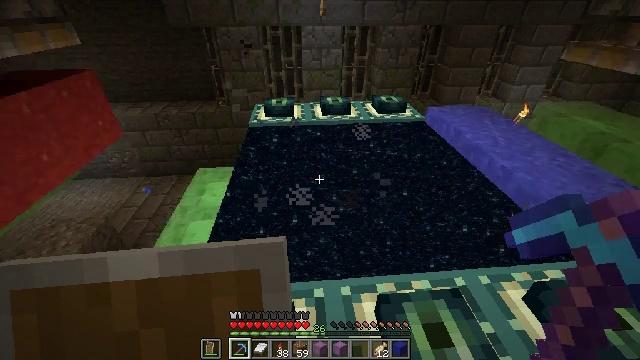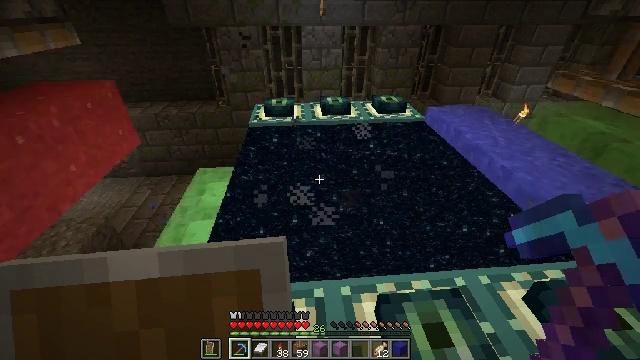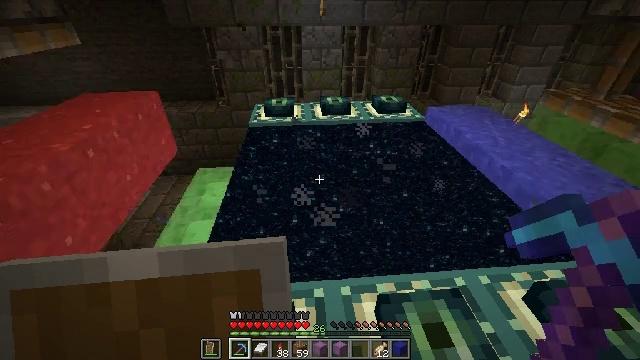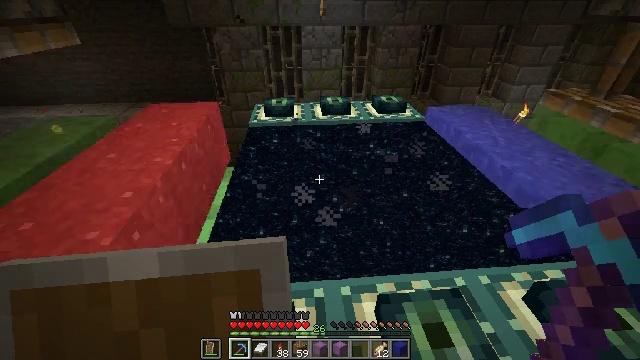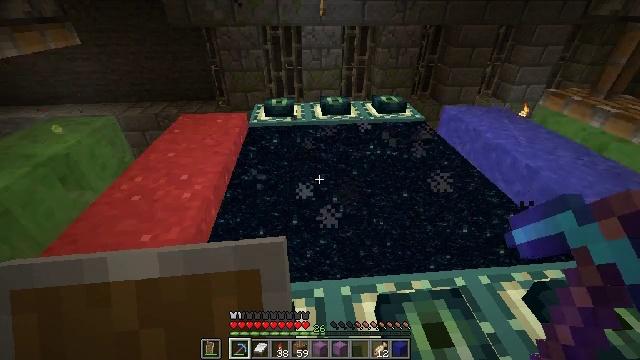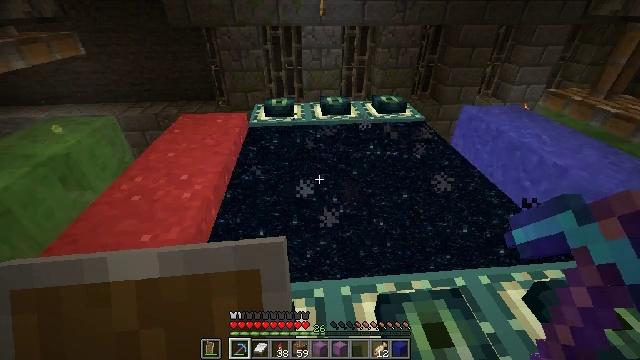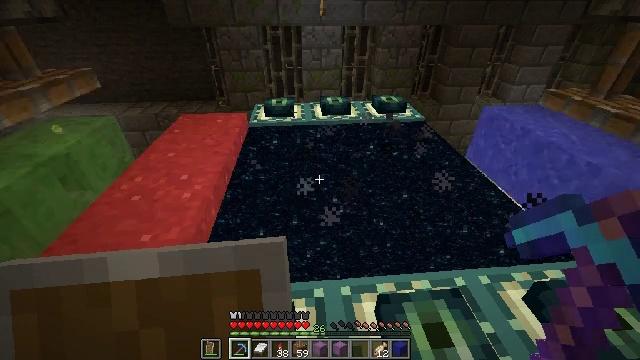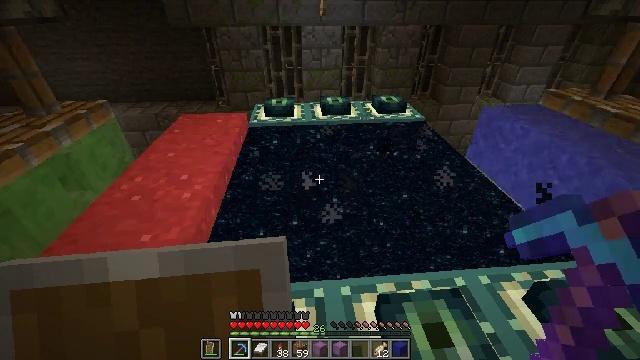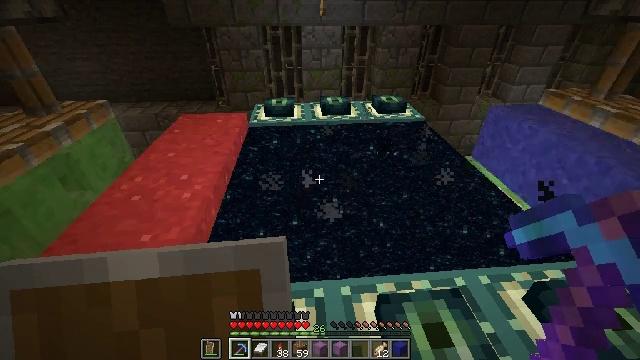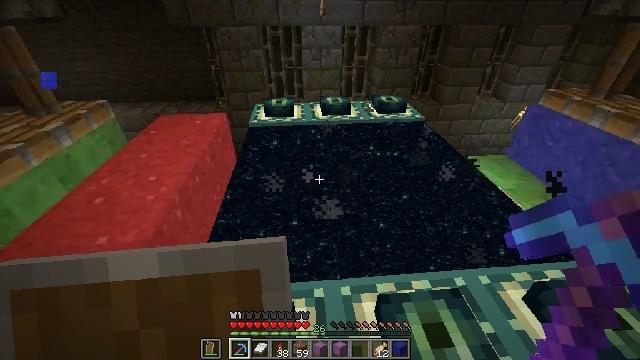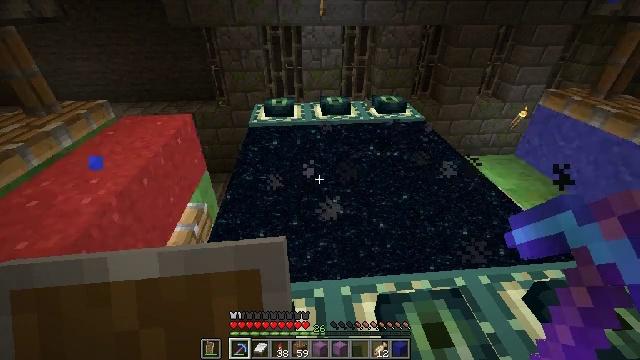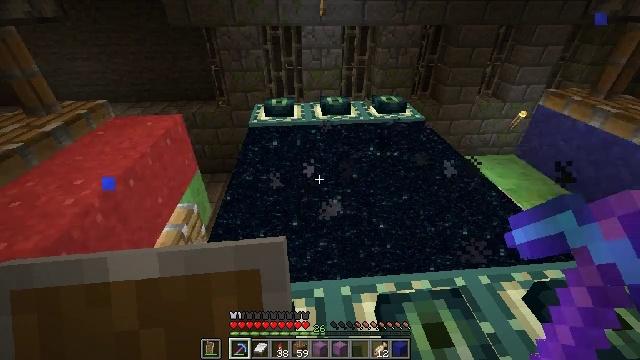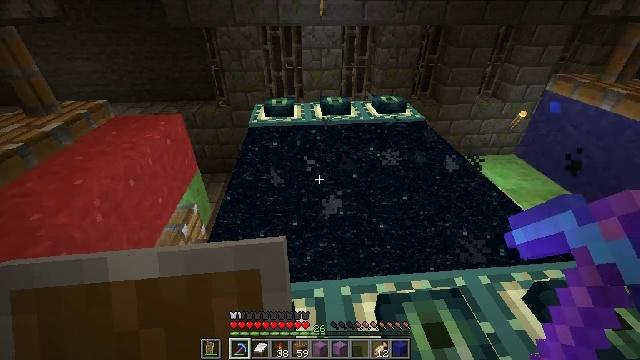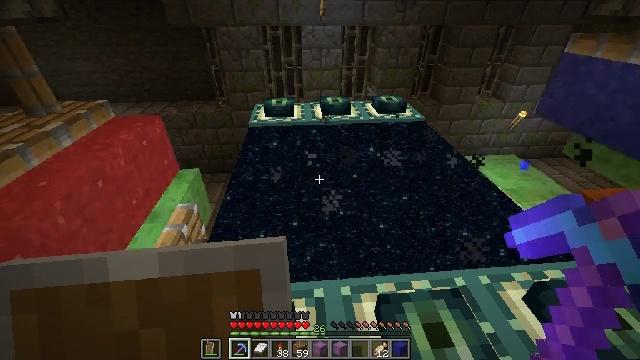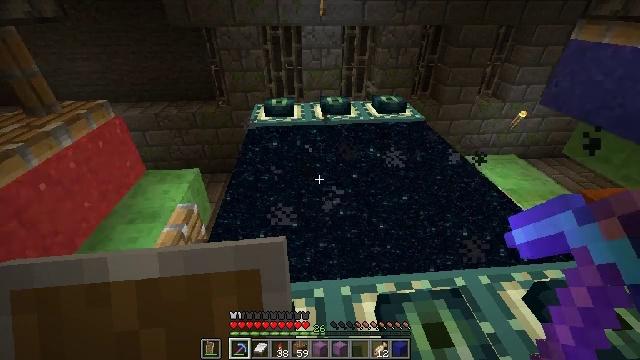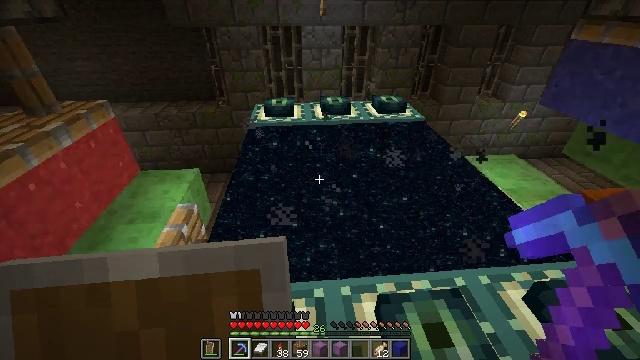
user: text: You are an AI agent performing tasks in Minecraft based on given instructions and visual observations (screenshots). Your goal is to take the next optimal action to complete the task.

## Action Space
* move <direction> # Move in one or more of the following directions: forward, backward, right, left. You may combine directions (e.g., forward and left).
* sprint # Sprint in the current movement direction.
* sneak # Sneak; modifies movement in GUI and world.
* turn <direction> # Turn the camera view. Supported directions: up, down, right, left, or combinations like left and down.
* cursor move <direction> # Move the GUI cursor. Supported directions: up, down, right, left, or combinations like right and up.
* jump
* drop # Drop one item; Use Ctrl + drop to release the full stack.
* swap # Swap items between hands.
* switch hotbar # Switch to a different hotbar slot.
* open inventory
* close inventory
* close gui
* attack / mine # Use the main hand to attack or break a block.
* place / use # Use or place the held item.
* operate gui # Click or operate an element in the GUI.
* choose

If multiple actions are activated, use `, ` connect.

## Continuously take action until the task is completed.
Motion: motion action
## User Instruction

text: Mine the blue concrete powder block.
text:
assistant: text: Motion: no_op
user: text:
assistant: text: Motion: no_op
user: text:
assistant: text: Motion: no_op
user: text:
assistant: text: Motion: no_op
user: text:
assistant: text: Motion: no_op
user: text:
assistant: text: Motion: no_op
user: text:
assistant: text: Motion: no_op
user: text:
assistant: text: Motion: no_op
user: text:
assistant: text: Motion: no_op
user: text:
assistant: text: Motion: no_op
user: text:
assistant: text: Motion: no_op
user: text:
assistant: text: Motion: no_op
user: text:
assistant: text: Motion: no_op
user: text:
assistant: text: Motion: no_op
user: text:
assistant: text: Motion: no_op
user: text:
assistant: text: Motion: no_op
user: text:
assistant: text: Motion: no_op
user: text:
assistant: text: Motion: no_op
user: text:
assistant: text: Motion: no_op
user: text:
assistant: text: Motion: no_op
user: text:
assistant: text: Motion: no_op
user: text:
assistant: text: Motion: no_op
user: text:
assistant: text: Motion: no_op
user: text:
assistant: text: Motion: no_op
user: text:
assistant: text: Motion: no_op
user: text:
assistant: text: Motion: no_op
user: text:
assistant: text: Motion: no_op
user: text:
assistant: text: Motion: no_op
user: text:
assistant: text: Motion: no_op
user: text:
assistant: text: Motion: no_op